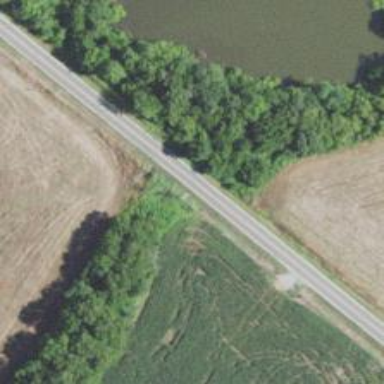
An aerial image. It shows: Culvert tunnel.